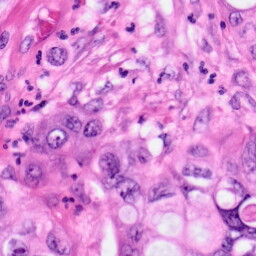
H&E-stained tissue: Pancreatic